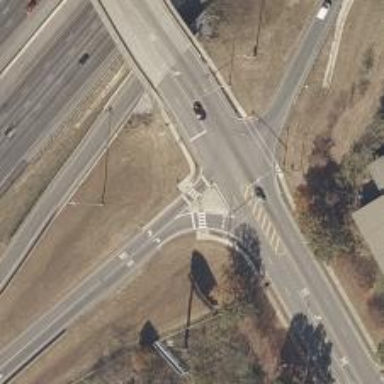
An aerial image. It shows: Marked road crossing.